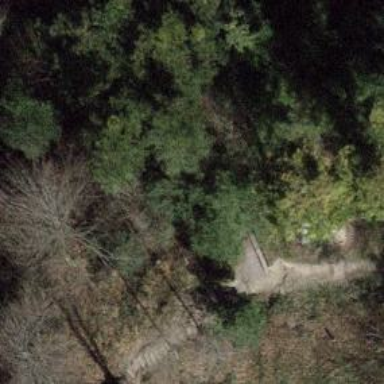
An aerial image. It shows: Bench.